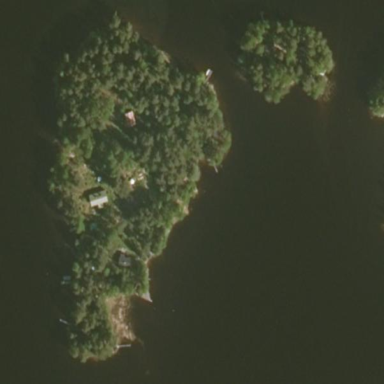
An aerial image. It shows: Island.